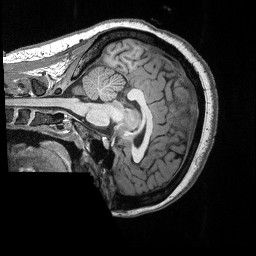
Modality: T1w
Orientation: sagittal
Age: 26
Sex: female